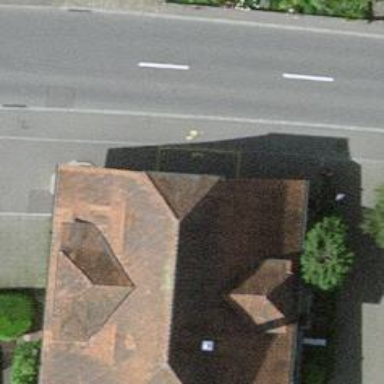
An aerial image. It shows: Bank.